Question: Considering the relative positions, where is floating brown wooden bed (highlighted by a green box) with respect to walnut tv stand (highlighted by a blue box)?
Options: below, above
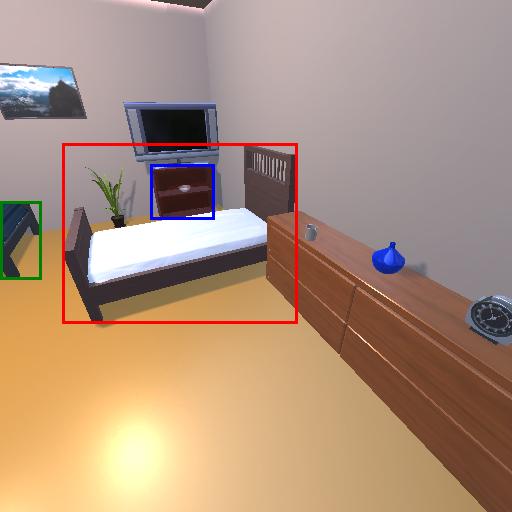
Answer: below